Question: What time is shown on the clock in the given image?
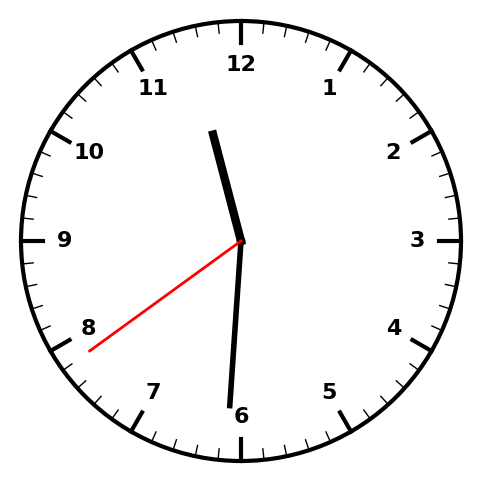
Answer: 11:30:39